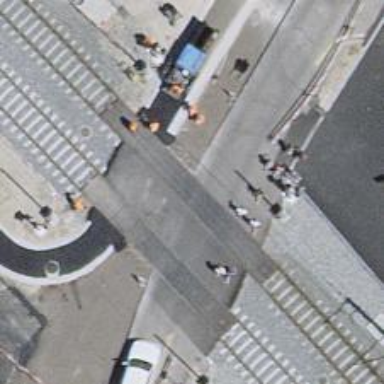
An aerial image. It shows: Level crossing with double half barrier.